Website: walmart
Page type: address-validator
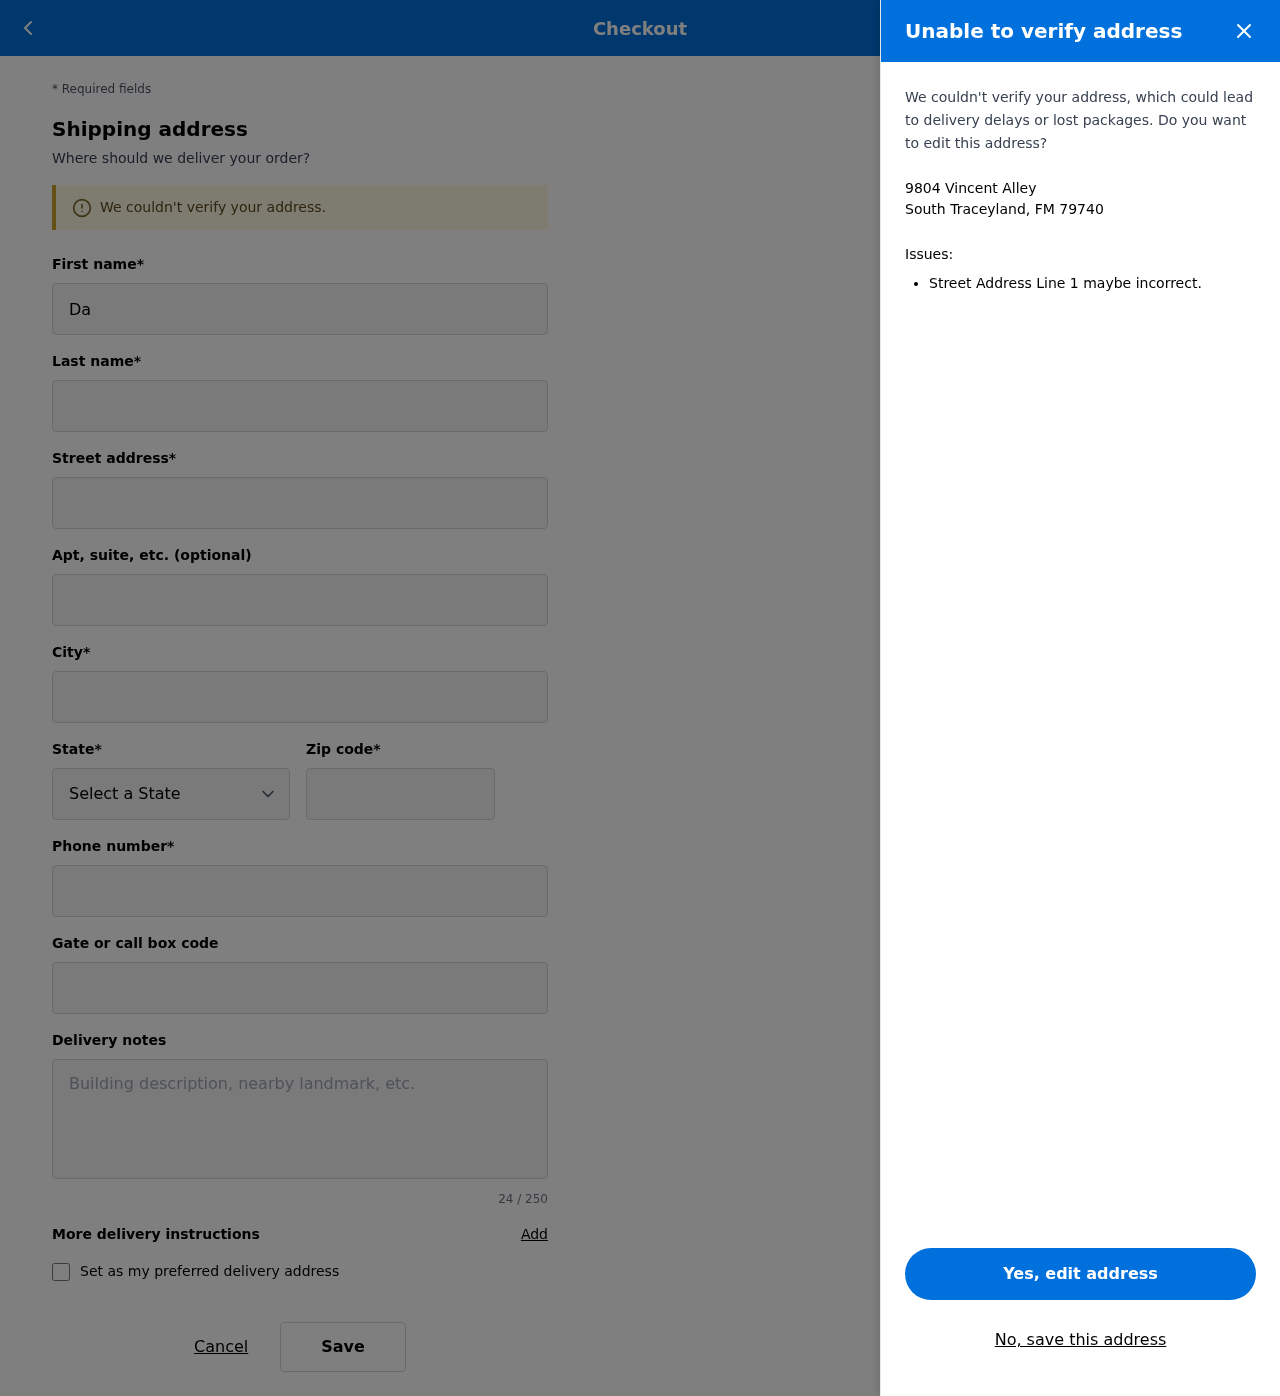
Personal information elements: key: PII_CITY_STATE_ZIP
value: South Traceyland, FM 79740
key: PII_DELIVERY_INSTRUCTIONS
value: Place behind screen door
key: PII_STATE_ABBR
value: FM
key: PII_STREET
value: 9804 Vincent Alley
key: PII_FIRSTNAME
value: Daniel
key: PII_LASTNAME
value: Lane
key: PII_STREET2
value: Suite 257
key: PII_CITY
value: South Traceyland
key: PII_POSTCODE
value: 79740
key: PII_PHONE
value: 9759264379
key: PII_SECURITY_CODE
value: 36EZ